Question: I have a simple scenario but not getting it to work. I need to pull up a value for column 'fee' specified in Mysql Database according to two values.

I want to get the value for 'fee' if I specify an amount between columns 'from' and 'to'
Example: if amount is 95, the value for row 'fee' should be 0.99.
I tried to use traditional method previously like below but now I would like MYSQL query method. Please help.
'''
if ($amount < 100) {
$fee = '0.99';
}
else if ($amount > 100 && $amount < 500) {
$fee = '1.99';
}
else if ($amount < 500 && $amount < 1000) {
$fee = '2.99';
}
else if ($amount < 1000 && $amount < 10000) {
$fee = '4.99';
}
else if ($amount > 10000) {
$fee = '9.99';
}
'''
A Sample PHP Code:
'''
<?
include "dbconnect.php";
$post_amount = $_POST["amount"];
$sql = "SELECT fee FROM fees WHERE from < '$post_amount' AND to > '$post_amount' LIMIT 1";
$result = mysql_query($sql);
while($row = mysql_fetch_array( $result )) {
$fee = $row["fee"];
}
echo "Posted Amount is $post_amount and Fee is $fee";
?>
'''
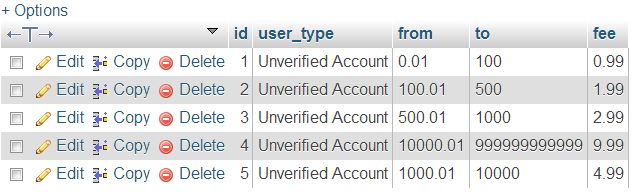
Answer: If I get your question, you need the SQL query.
You can use > and < signs:
'''
"SELECT fee FROM tablename WHERE from < '$amount' AND to > '$amount' LIMIT 1"
'''
Or you can use BETWEEN (<URL>:
'''
"SELECT fee FROM tablename where '$amount' BETWEEN from AND to LIMIT 1"
'''
Two more things:
1. You'll need to sanitize $amount variable before using it in the query
2. from and to are MySQL Reserve Words and should not be used as column names